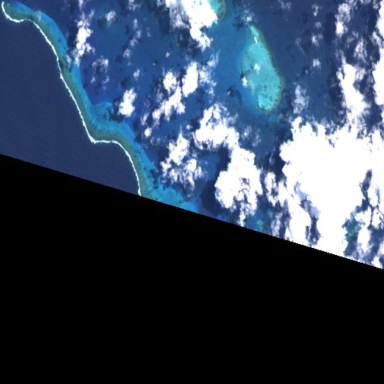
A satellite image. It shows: Beautiful reef in its natural habitat.